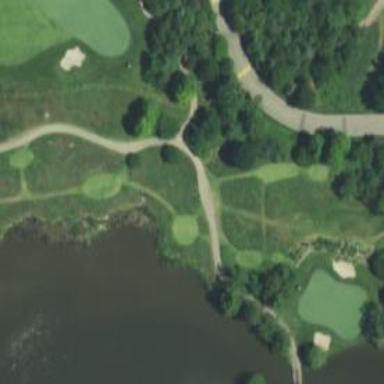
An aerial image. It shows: Path for both roads and golfers.